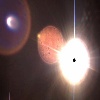
Label: sunburn